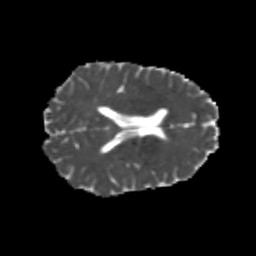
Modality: MD
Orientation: axial
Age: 23
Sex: male
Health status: healthy
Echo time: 0.074 s